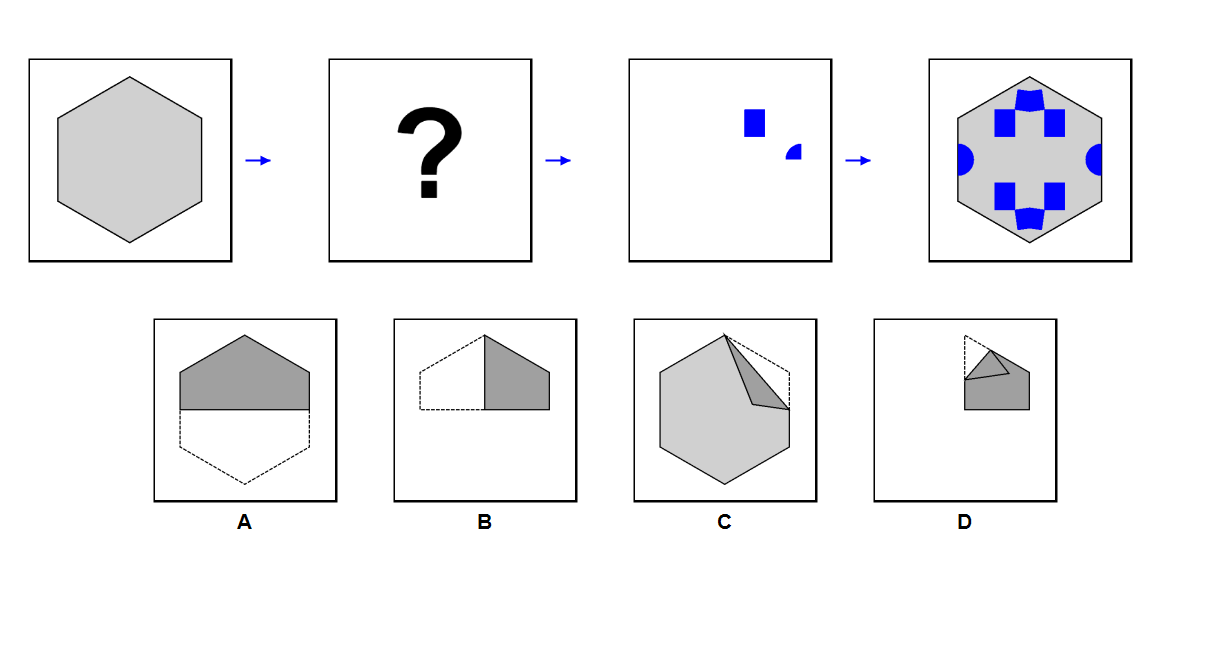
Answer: C